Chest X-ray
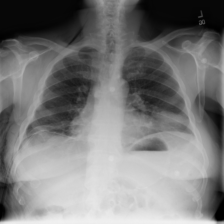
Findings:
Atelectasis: negative
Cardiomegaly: negative
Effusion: negative
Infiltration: negative
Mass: positive
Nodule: negative
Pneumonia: negative
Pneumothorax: negative
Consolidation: negative
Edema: negative
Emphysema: negative
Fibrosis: negative
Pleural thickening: negative
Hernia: negative